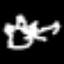
Label: angel